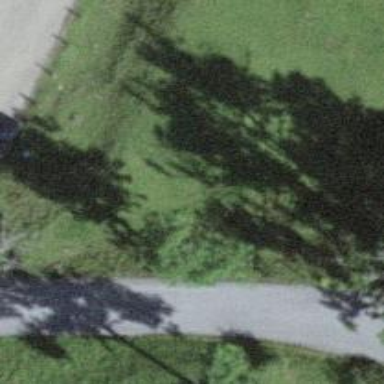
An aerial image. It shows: Evergreen needle-leaved tree.